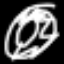
Label: donut